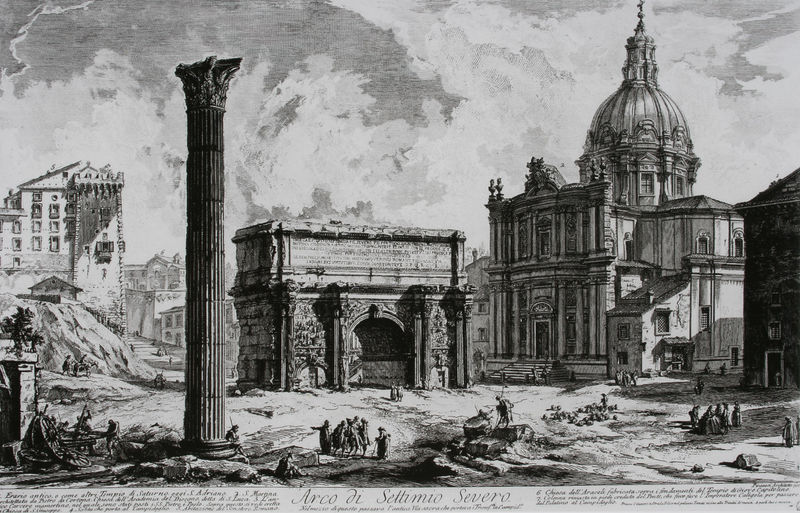
Titel: Blick auf das Forum Romanum mit SS. Luca e Martina
Künstler: Giovanni Battista Piranesi
Standort: viele Standorte
Institution: Seriendruck
Schlagwörter: himmel, schatten, weiß, wolken, frauen, landschaft, menschen, stadt, ufer, fenster, grau, laterne, licht, männer, schwarz, straße, säule, säulen, tür, zeichnung, dach, haus, wolke, leute, barock, bild, häuser, hügel, kirche, personen, front, renaissance, kahn, räder, turm, kanneliert, kannelierung, schrift, ansicht, bogen, fassade, italien, türen, mauer, grafik, graphik, klein, platz, pilaster, arbeiter, figuren, wagen, wagenrad, kuppel, brand, flut, treppe, treppen, trümmer, zerstörung, inschrift, durchgang, stufen, tor, zinnen, foto, panorama, eingang, ruine, antike, buch, torbogen, dom, rippen, druck, schraffur, radierung, stich, titel, schwarzweiß, text, zeitung, worte, ruinen, kapitelle, kathedrale, rom, kapitell, buchdruck, buchseite, fries, portal, portikus, griechisch, zerstört, vatikan, wagenräder, tempel, überschwemmung, korinthisch, kupferstich, römisch, forum, legende, triumphbogen, baustelle, massstab, santa, ordnung, anmerkungen, kupel, fasaden, arco, erdehügel, fußnote, fußnoten, kannleiert, konstantinsbogen, severo, himmel#, apruinen, geschlechterturm, severus, septimus